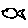
Label: fish